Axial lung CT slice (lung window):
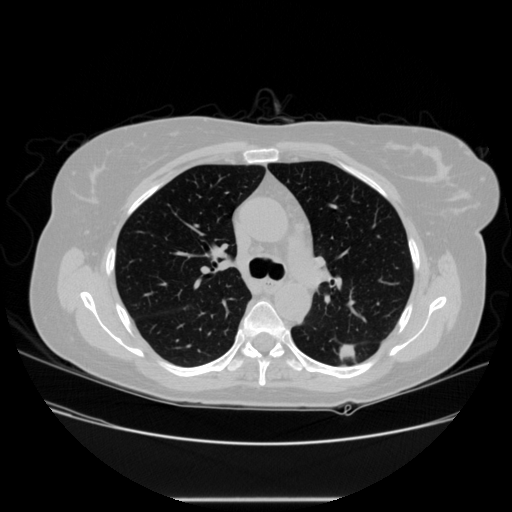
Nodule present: yes
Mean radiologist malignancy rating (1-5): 4.75